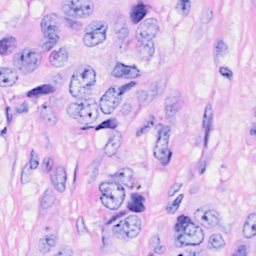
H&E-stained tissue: Breast